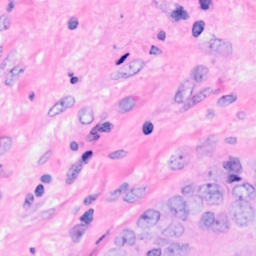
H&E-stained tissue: Breast